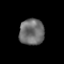
Tissue: prostate
Cell type: T cells
Senescence score: 0.2981
Nuclear area (px): 638
Mean DAPI intensity: 110.213